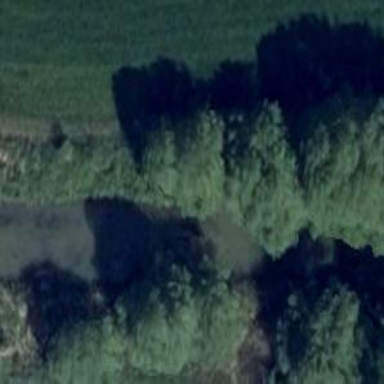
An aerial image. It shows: Row of deciduous broadleaved trees.